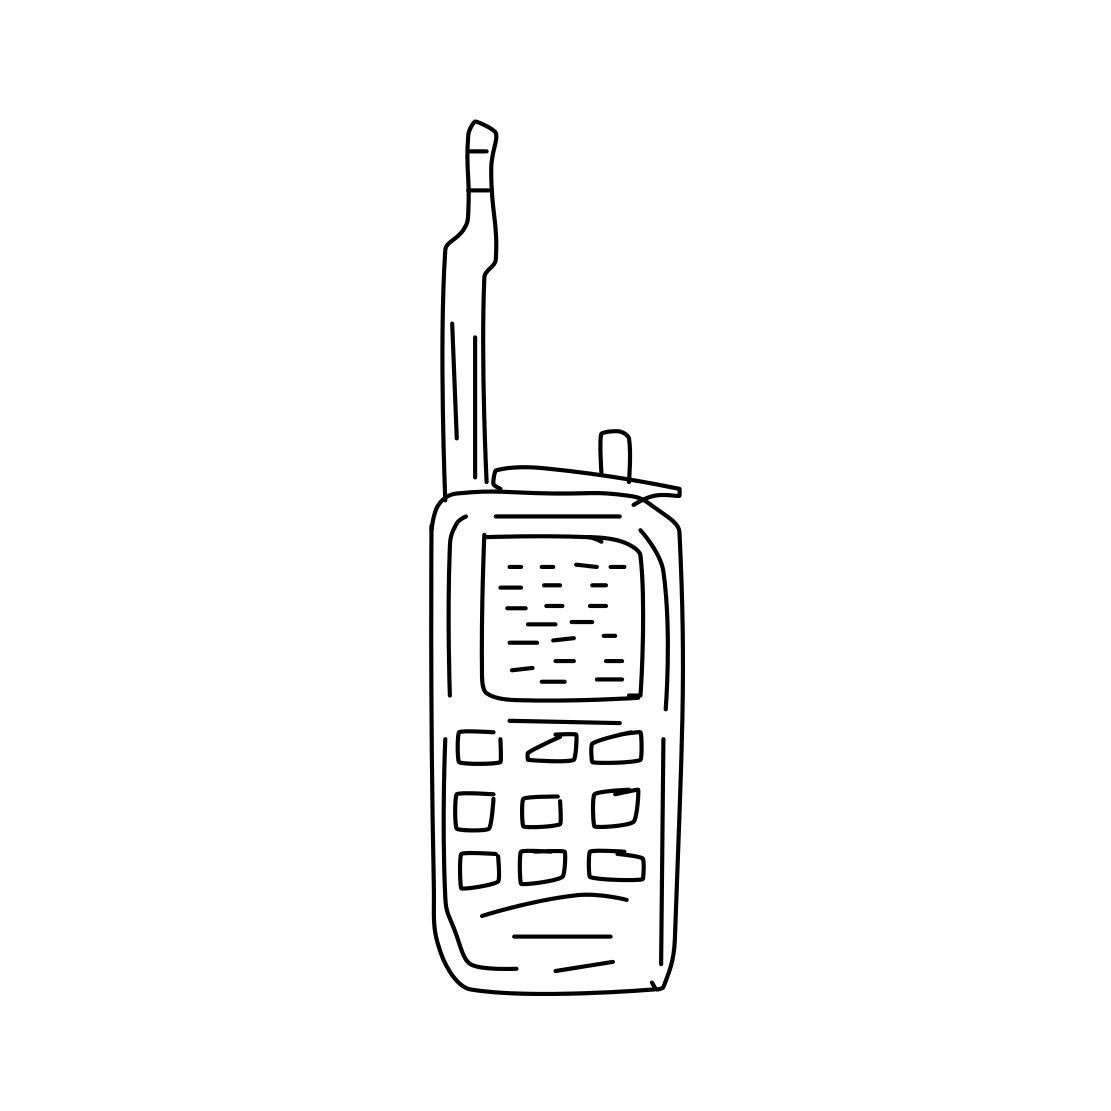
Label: walkie talkie